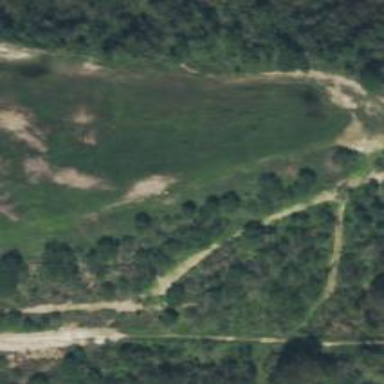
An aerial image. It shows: Disc golf hole.